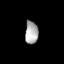
Tissue: lung
Cell type: Others
Senescence score: 0.1886
Nuclear area (px): 295
Mean DAPI intensity: 169.532